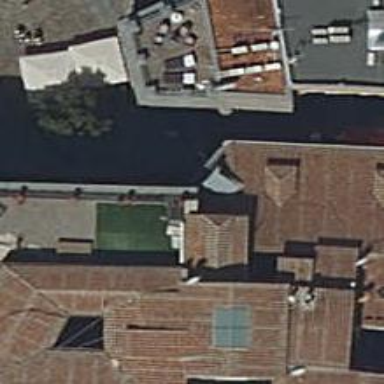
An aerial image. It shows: Hotel.